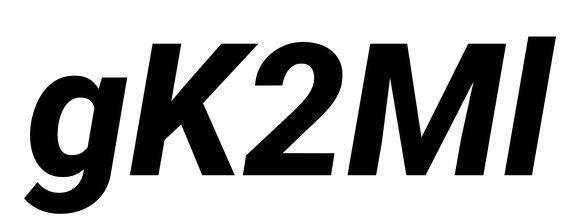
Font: Roboto-Italic_ExtraBold_Italic